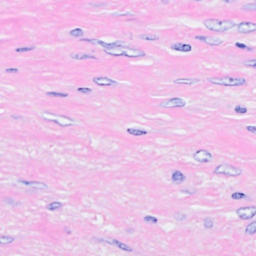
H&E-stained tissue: Breast